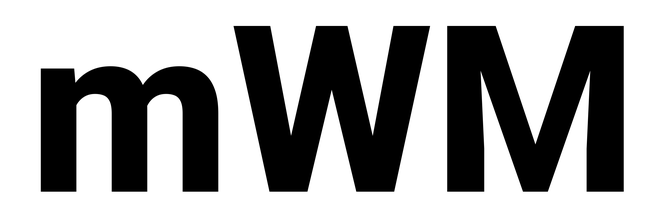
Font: Roboto_ExtraBold